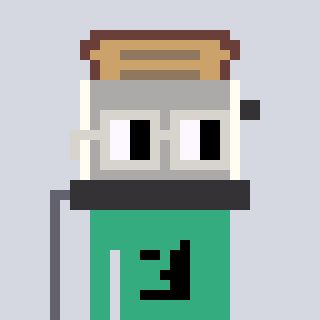
a pixel art character with square light gray glasses, a toaster-shaped head and a teal-colored body on a cool background